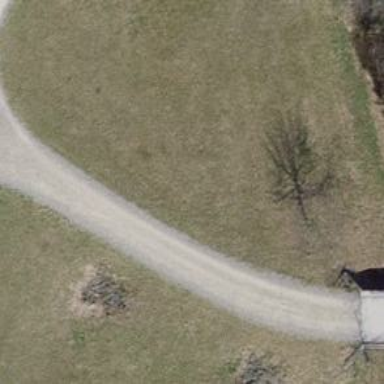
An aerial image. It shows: Track with grade2 pebblestone surface.